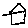
Label: house